Interaction volume radius: 10 \u00c5
Interaction volume height: 35 \u00c5
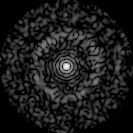
Disorder parameter: 0.8388